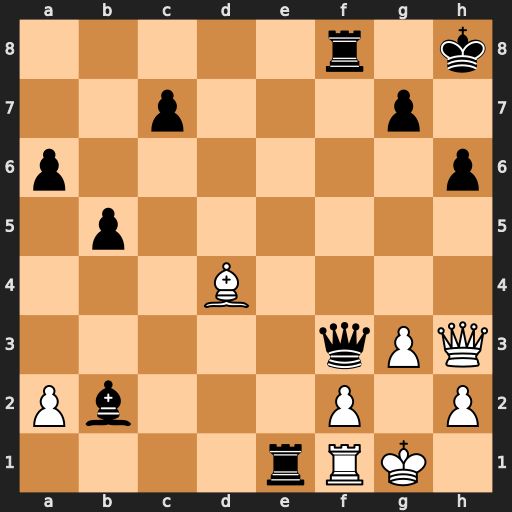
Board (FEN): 5r1k/2p3p1/p6p/1p6/3B4/5qPQ/Pb3P1P/4rRK1
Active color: w
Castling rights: -
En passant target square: -
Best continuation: Qxh6+ Kg8 Qxg7#